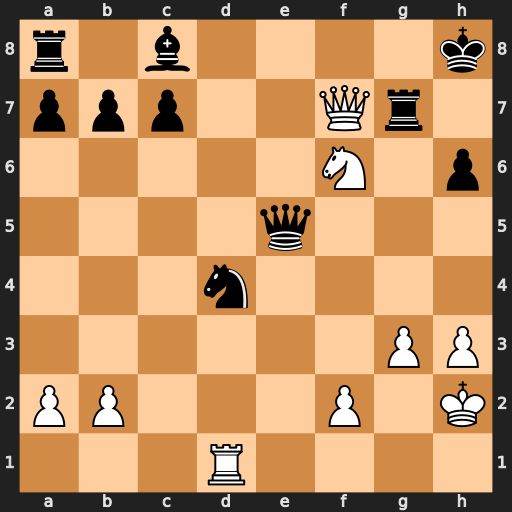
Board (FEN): r1b4k/ppp2Qr1/5N1p/4q3/3n4/6PP/PP3P1K/3R4
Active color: w
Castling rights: -
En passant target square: -
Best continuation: Qf8+ Rg8 Qxg8#